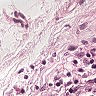
Metastatic tissue present: no